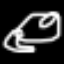
Label: frog